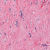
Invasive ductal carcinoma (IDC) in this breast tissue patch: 1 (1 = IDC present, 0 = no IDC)